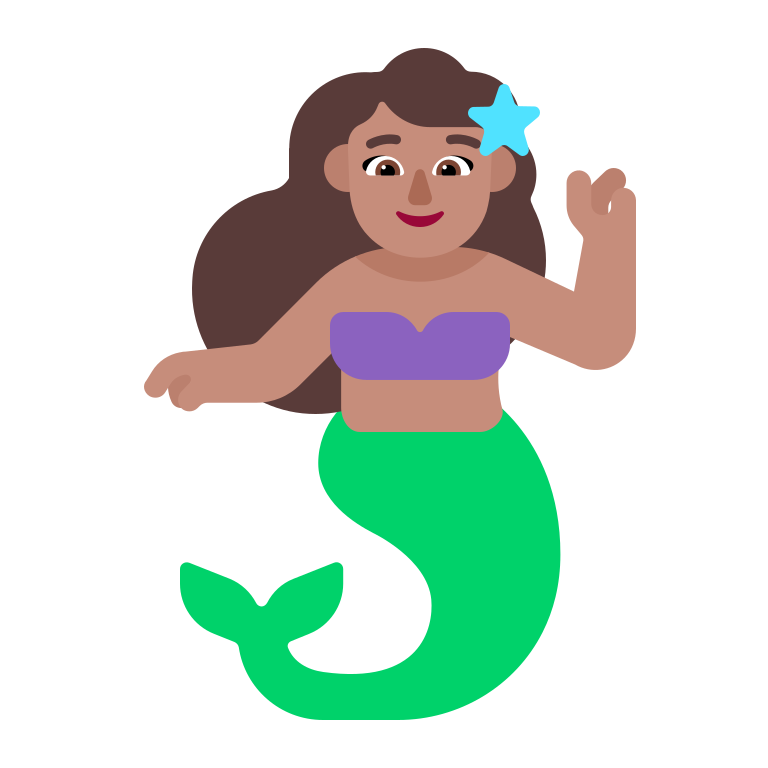
woman merpeople flat